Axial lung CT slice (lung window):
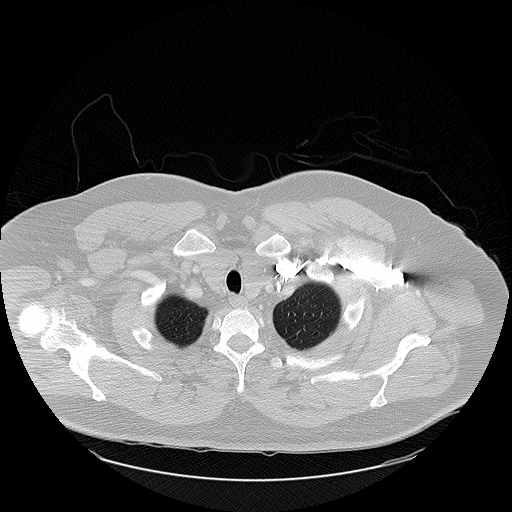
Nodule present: no